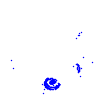
Particle: electron